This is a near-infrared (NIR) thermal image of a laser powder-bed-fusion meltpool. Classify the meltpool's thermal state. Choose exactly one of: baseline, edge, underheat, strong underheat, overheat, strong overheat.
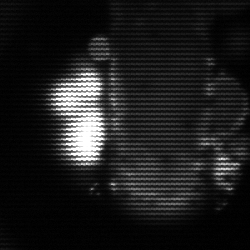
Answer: strong underheat